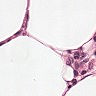
Metastatic tissue present: no